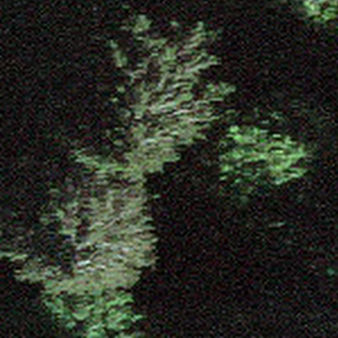
Label: other